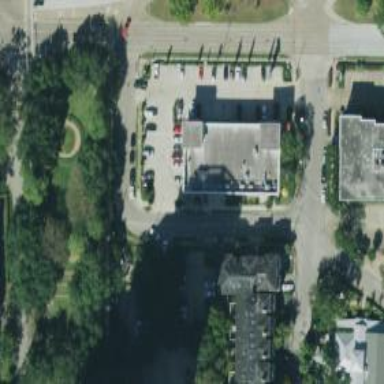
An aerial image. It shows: Parking space is available.